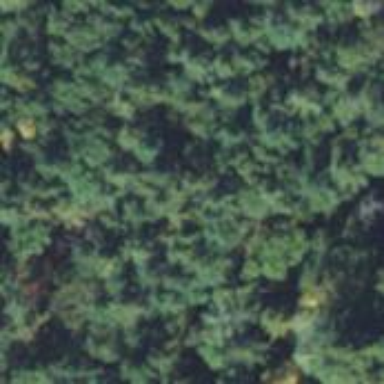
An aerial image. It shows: Nature reserve within woodland area.